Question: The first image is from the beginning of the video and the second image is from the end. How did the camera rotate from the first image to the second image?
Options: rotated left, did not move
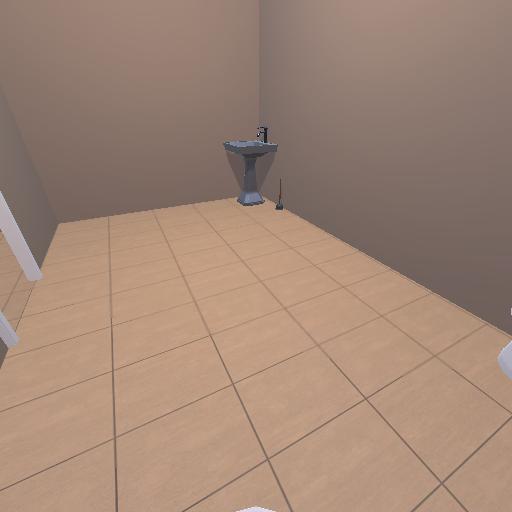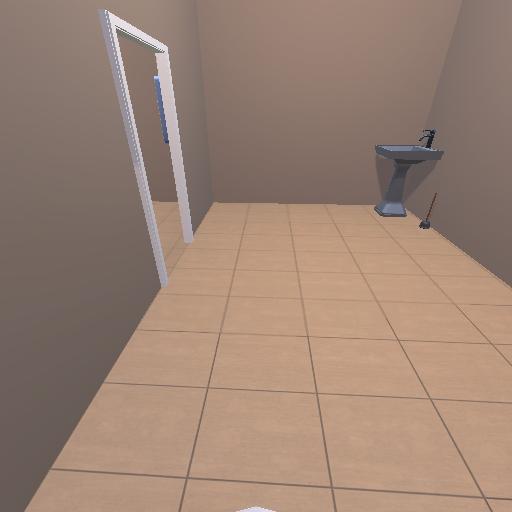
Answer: rotated left